Aerial crown-view tile of a tropical tree (Barro Colorado Island, Panama), acquired 20250414:
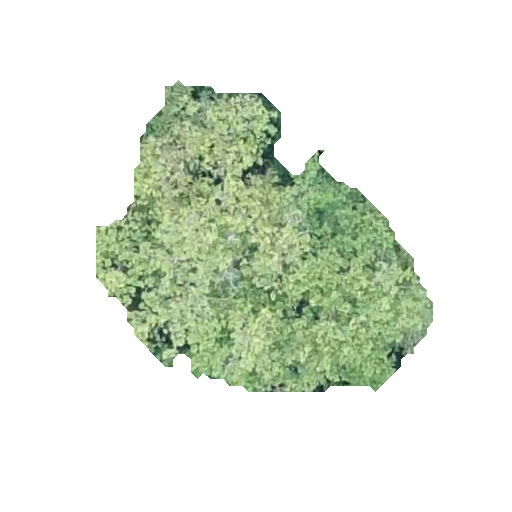
Species: Apeiba membranacea
GBIF accepted scientific name: Apeiba membranacea
Crown area: 100.961 m²